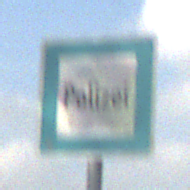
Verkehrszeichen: Polizei
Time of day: MorningAfternoon
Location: Outdoor (Suburban)
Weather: PartlyCloudy
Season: NotSpecified
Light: Natural